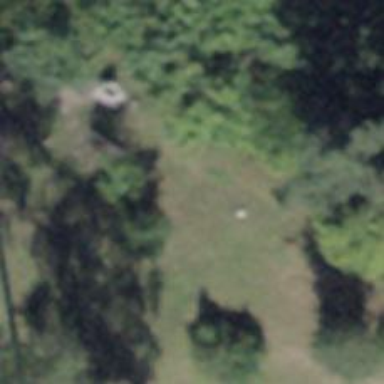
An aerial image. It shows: Picnic table located in leisure land area.